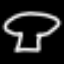
Label: mushroom